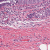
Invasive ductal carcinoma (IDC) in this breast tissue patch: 0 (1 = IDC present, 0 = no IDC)